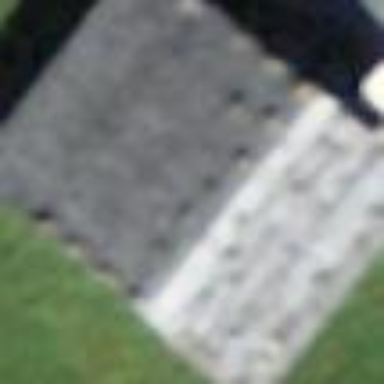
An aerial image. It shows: Barn.